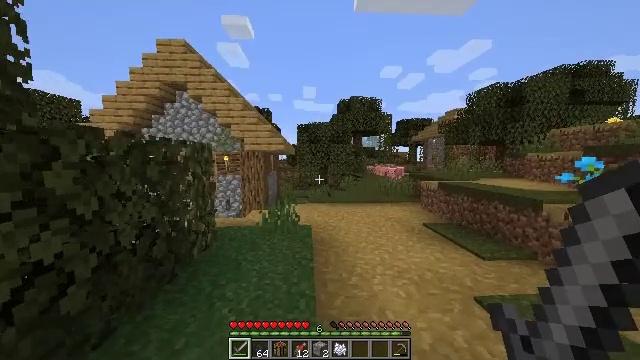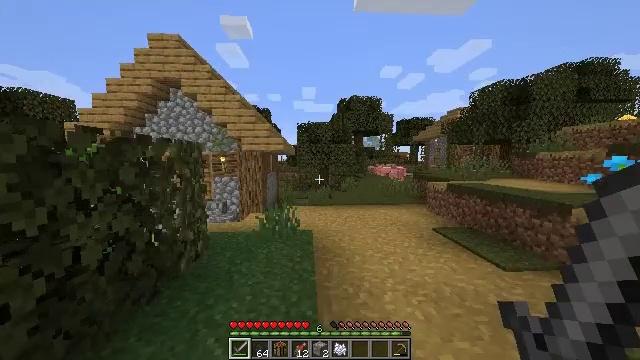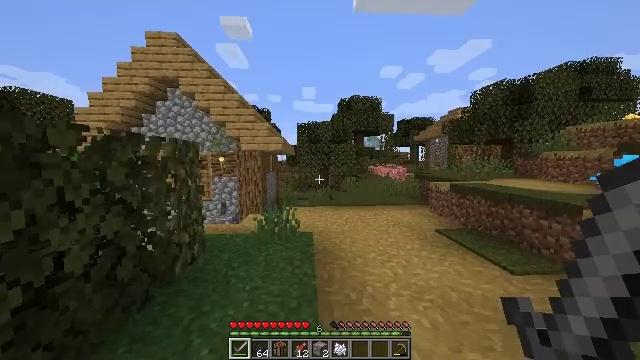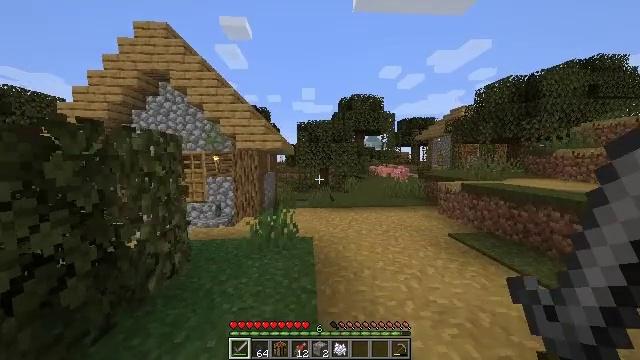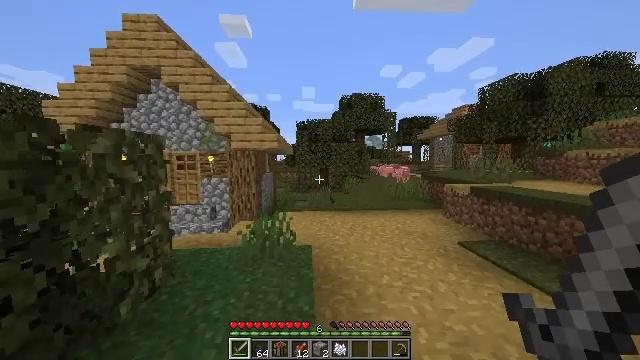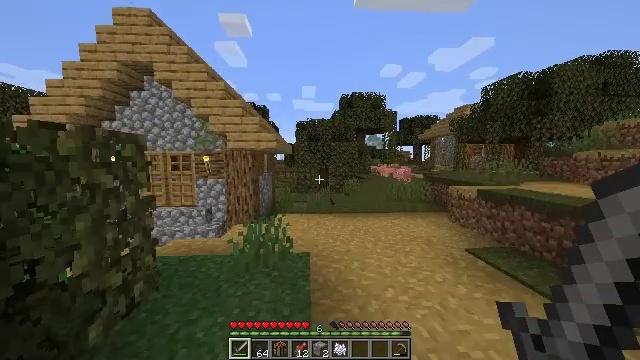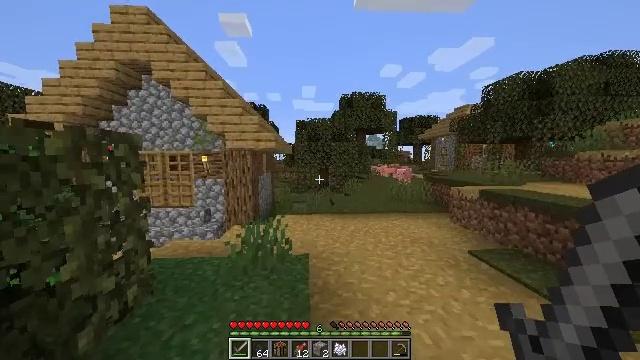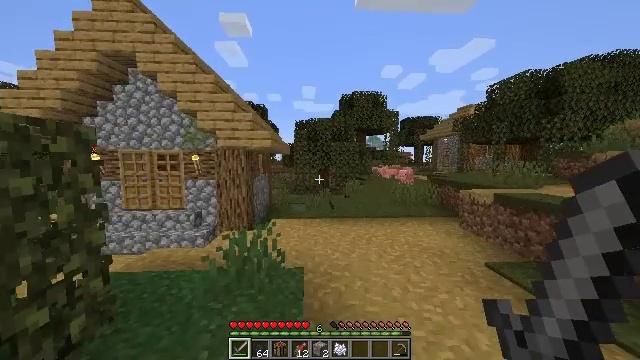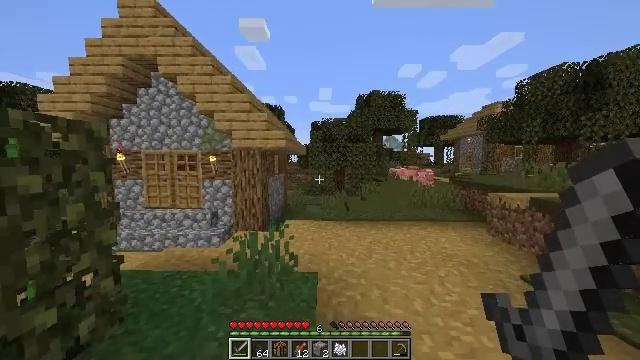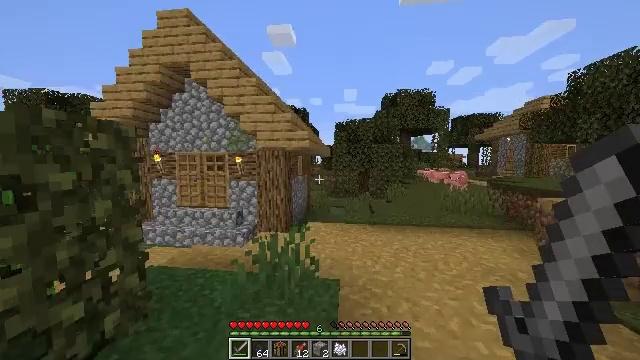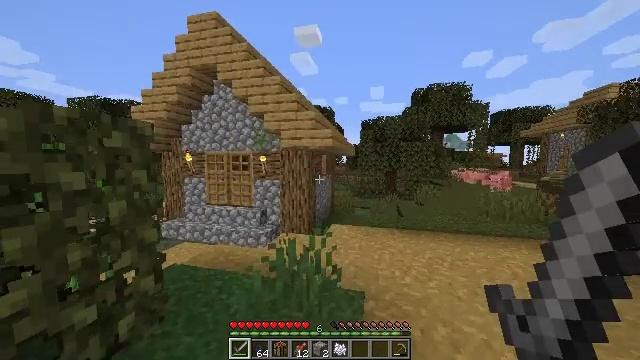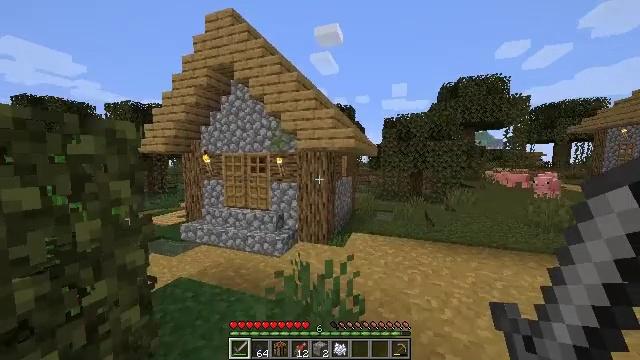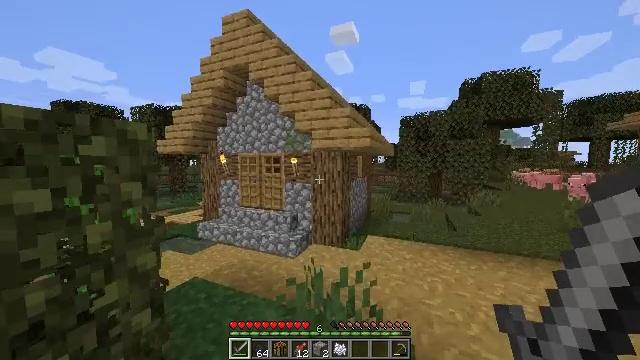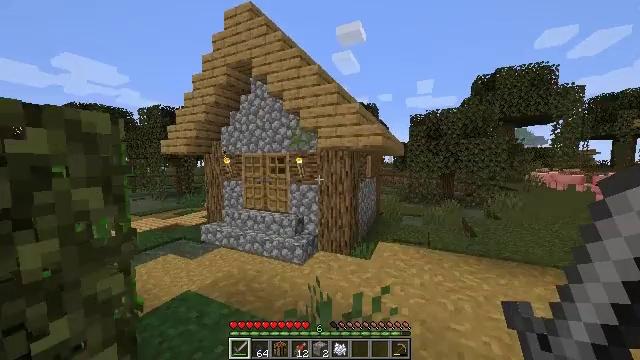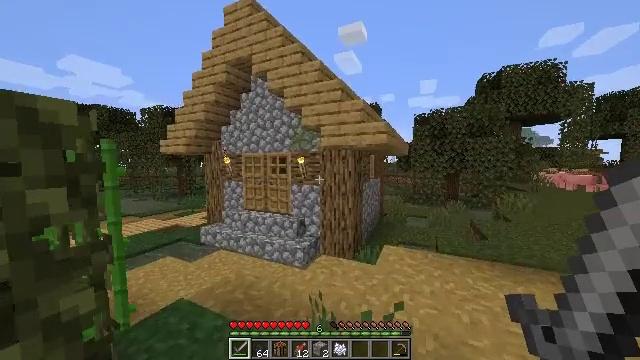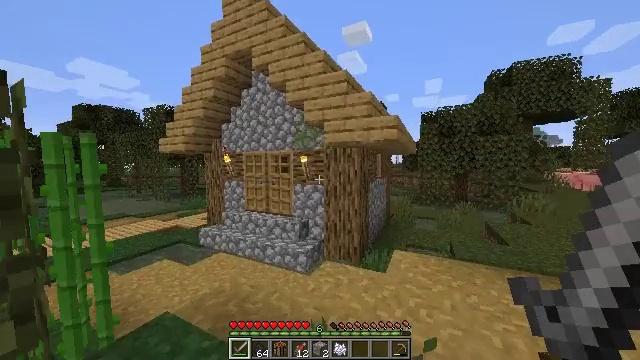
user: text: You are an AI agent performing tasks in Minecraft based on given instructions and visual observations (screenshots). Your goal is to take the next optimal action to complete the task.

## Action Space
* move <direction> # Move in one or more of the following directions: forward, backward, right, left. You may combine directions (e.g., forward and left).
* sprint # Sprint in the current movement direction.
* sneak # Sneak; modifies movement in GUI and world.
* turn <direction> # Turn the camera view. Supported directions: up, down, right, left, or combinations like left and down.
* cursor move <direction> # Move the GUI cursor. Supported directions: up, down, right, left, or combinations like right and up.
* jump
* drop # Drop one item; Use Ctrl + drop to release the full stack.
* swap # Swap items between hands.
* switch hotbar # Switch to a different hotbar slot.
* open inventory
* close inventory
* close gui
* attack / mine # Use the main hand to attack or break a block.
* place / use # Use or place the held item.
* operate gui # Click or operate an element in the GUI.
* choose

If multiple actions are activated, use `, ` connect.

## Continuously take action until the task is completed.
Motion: motion action
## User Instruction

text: Remove the yellow bed.
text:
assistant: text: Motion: move forward
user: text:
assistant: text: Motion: move forward
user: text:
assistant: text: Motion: move forward
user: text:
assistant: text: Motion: move forward
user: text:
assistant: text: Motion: move forward
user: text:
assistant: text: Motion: move forward
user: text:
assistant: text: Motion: move forward
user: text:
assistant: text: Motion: move forward, turn left
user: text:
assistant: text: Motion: move forward, turn left
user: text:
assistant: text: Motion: move forward, turn left
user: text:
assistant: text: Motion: move forward, turn left
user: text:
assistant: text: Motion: move forward, turn left
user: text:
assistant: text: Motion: move forward, turn left
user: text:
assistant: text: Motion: move forward
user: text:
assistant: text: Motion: move forward, turn left
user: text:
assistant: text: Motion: move forward
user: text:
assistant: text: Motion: move forward, turn left
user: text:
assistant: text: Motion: move forward, turn left
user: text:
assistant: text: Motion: move forward, turn left
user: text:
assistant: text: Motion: move forward, turn left
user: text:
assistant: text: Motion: move forward, use / place
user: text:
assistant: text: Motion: move forward, use / place
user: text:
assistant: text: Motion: move forward, use / place
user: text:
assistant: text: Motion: move forward, use / place
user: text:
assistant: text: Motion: move forward
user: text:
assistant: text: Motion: move forward
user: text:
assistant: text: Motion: move forward
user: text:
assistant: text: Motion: move forward
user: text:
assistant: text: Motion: move forward
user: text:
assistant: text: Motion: move forward, use / place